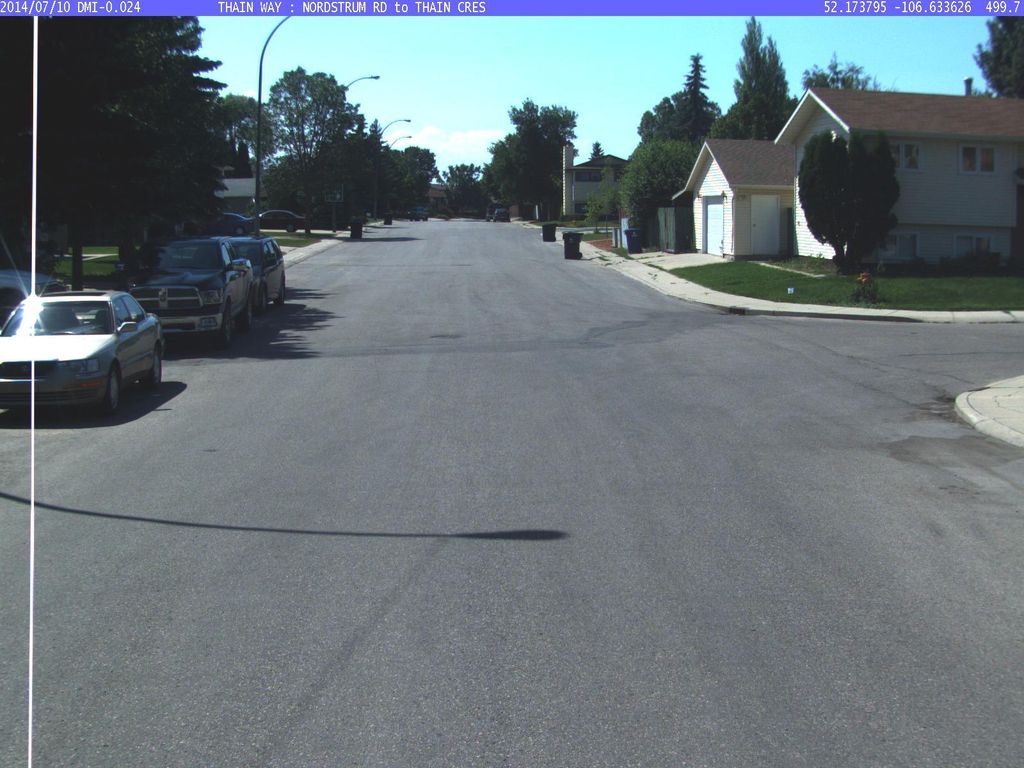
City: saskatoon